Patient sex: M
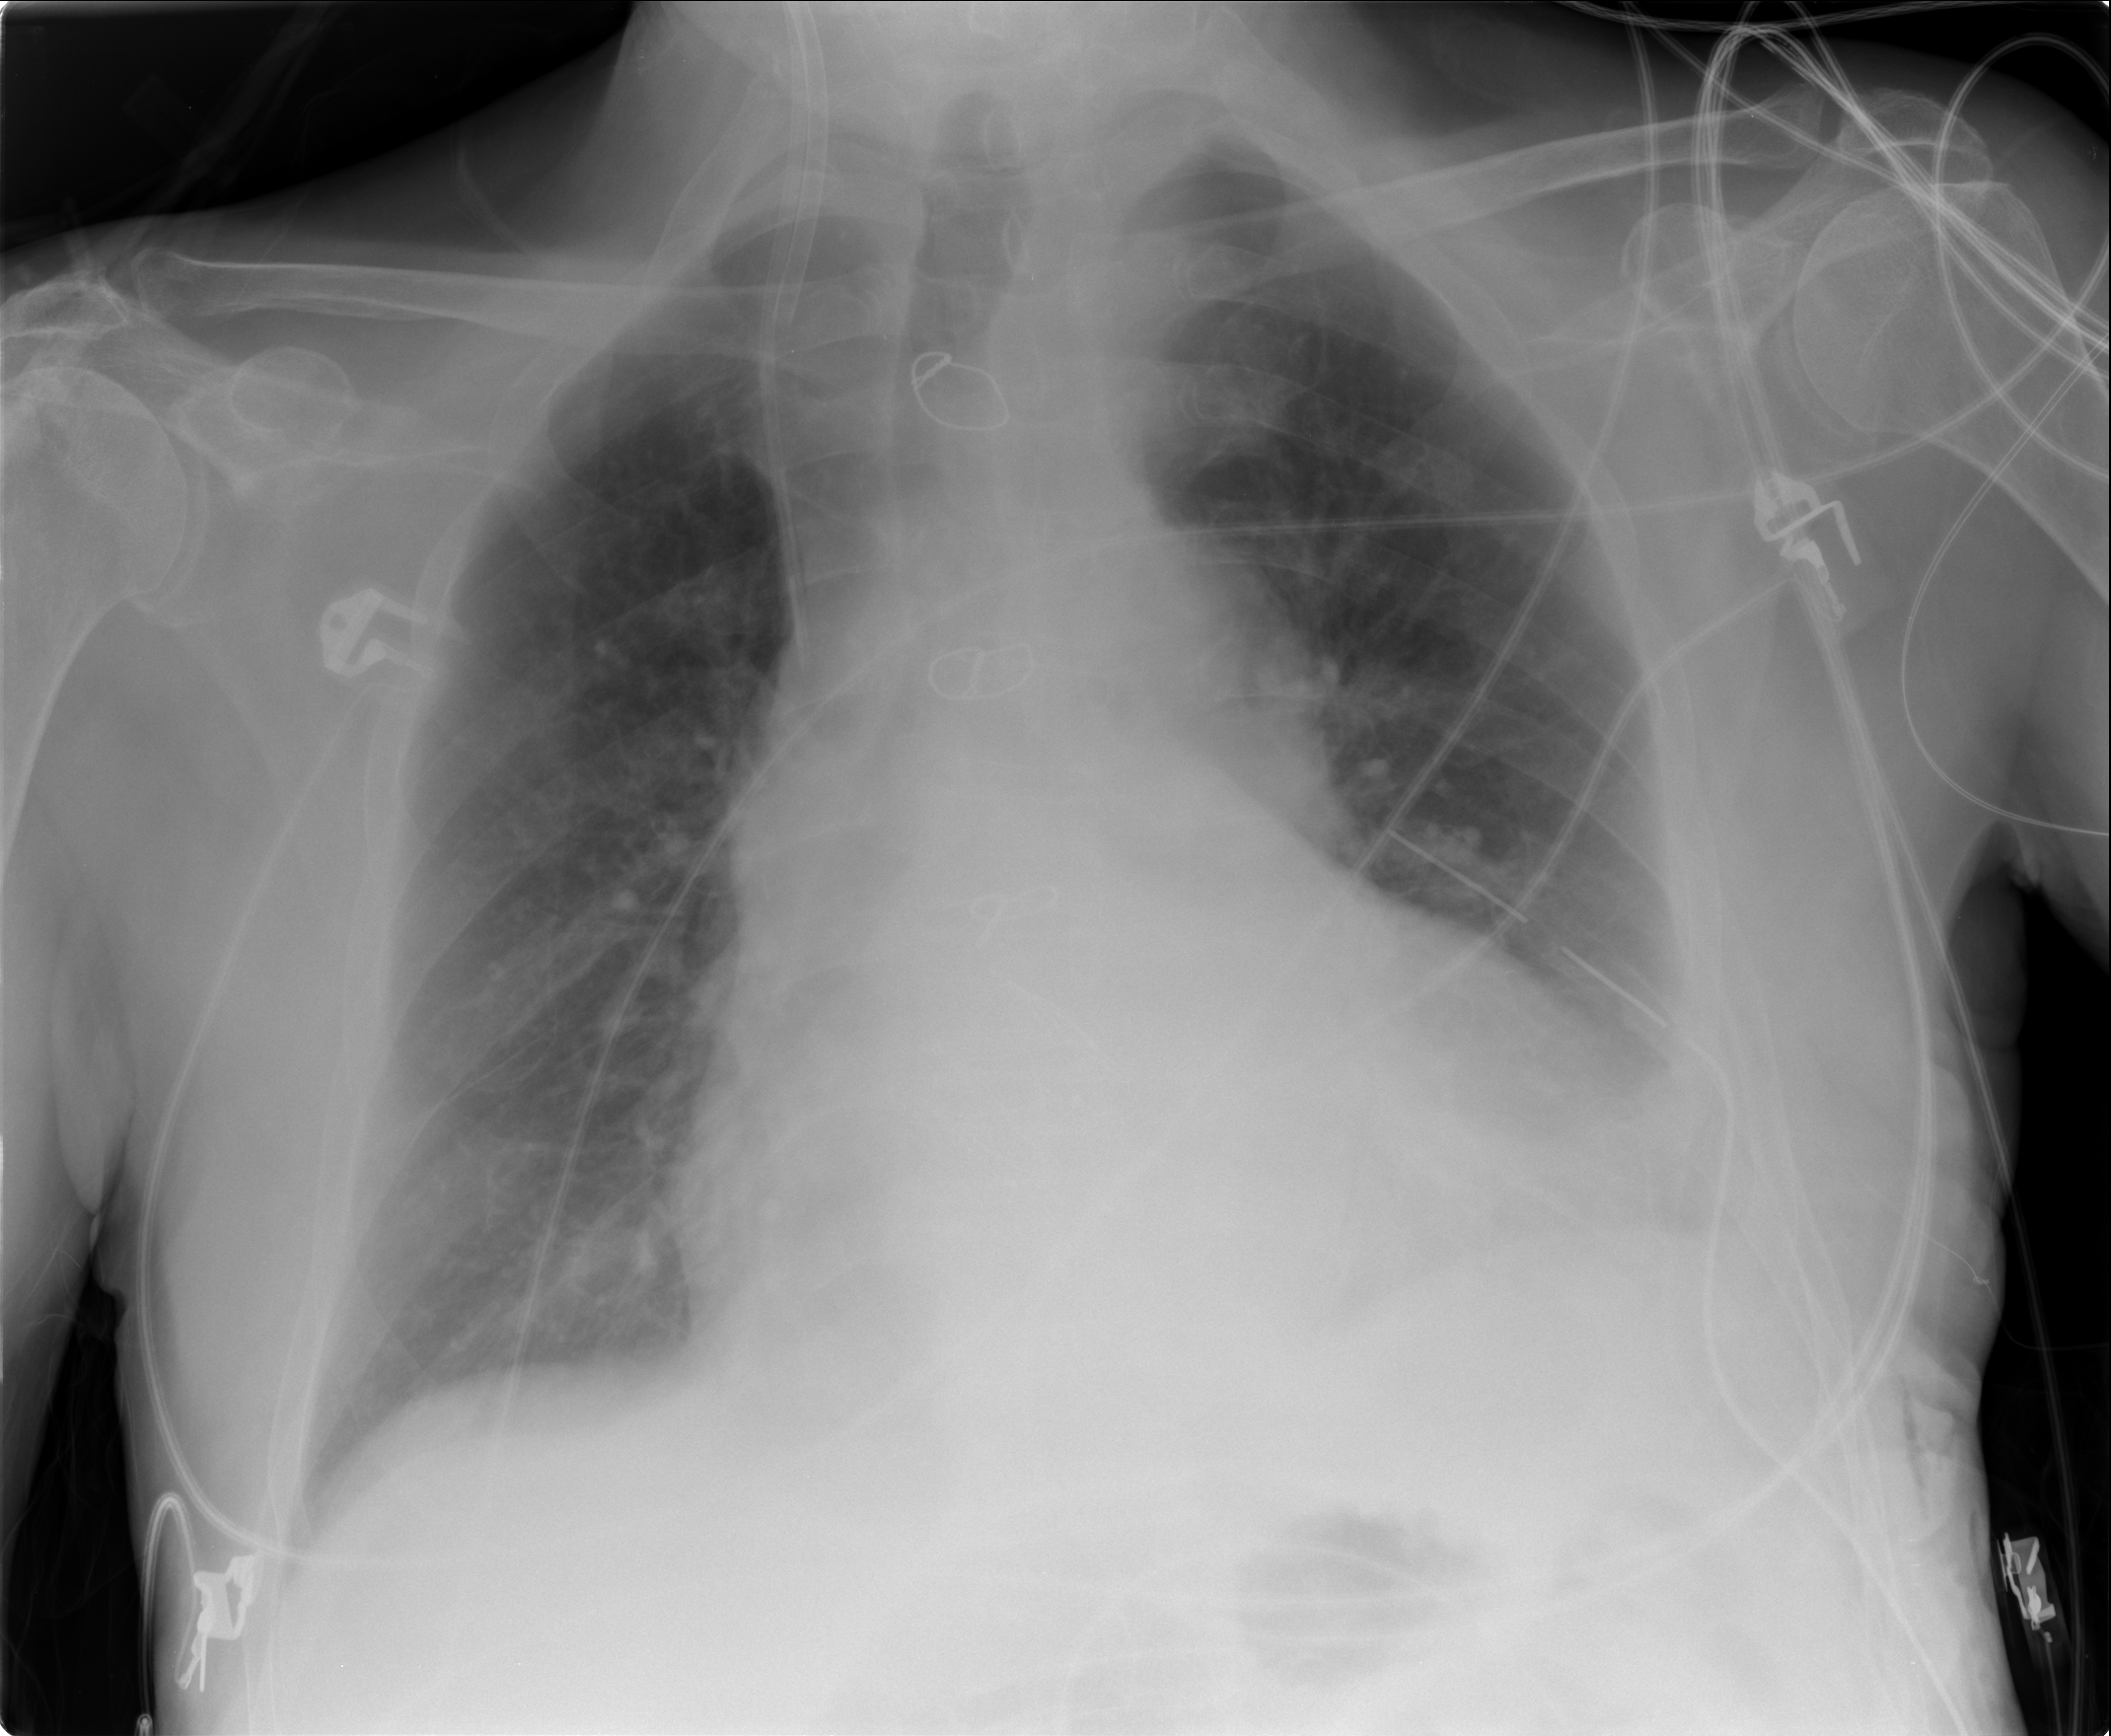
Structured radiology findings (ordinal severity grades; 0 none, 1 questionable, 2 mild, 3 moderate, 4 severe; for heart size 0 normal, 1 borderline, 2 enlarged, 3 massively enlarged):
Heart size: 2
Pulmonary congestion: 1
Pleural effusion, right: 0
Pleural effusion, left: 2
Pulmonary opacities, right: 0
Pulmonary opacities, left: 0
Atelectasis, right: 0
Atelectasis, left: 2